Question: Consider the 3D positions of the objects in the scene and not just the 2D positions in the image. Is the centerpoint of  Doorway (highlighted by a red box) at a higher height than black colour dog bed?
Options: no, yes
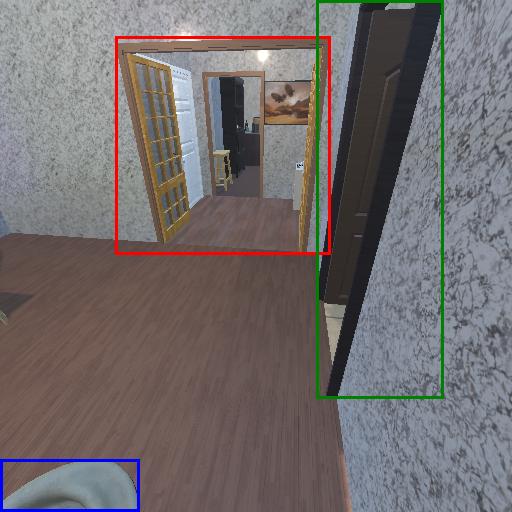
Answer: no